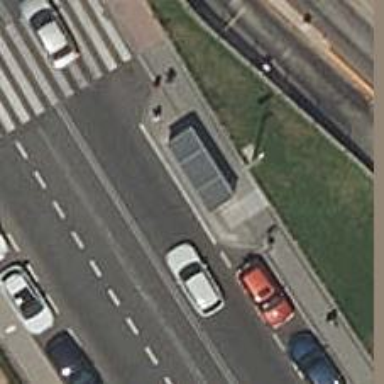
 serving as platform for public transportation."